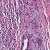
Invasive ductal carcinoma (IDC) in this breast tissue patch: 1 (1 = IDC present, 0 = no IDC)